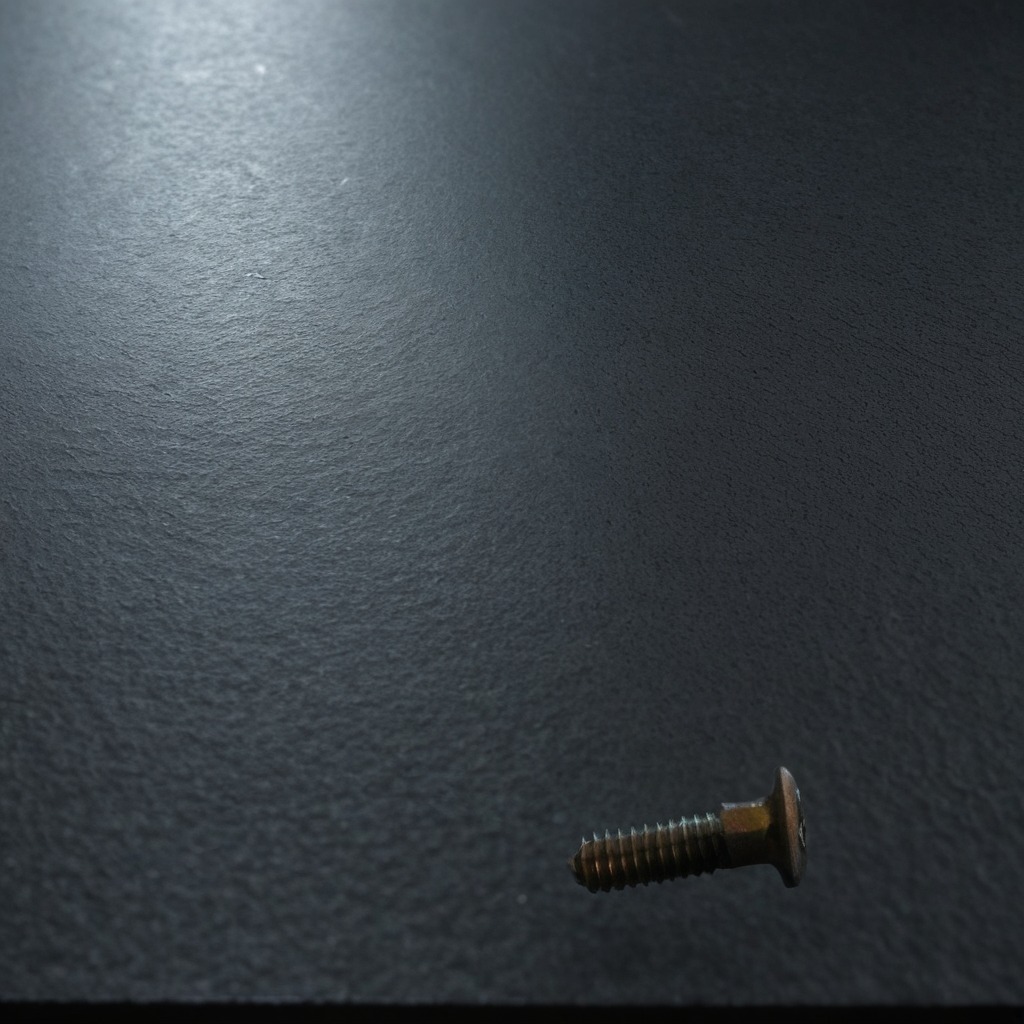
A metal screw is lying on the clean granite table inside a workshop at night dim ambient light soft shadows worn but